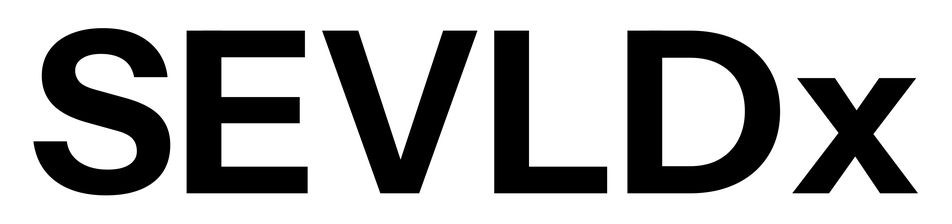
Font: InstrumentSans_Bold